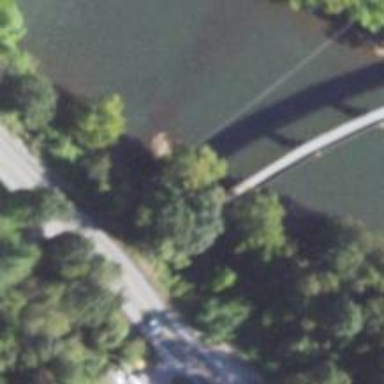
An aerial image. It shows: Bridge supported by piers.